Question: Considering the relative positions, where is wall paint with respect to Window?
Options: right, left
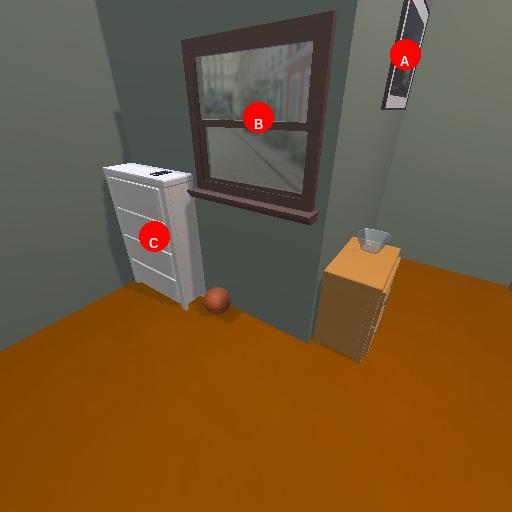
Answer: right